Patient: sex F, age 36
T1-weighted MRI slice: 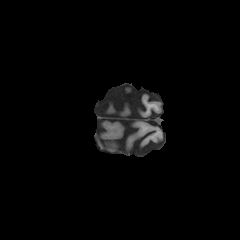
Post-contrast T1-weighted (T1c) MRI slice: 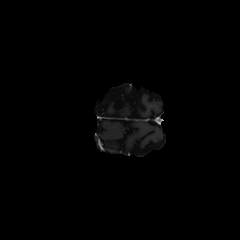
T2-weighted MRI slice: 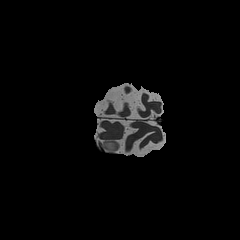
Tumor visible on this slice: yes
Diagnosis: Astrocytoma, IDH-mutant
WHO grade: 3